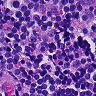
Metastatic tissue present: no